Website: bh-photo
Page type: customer-info-address
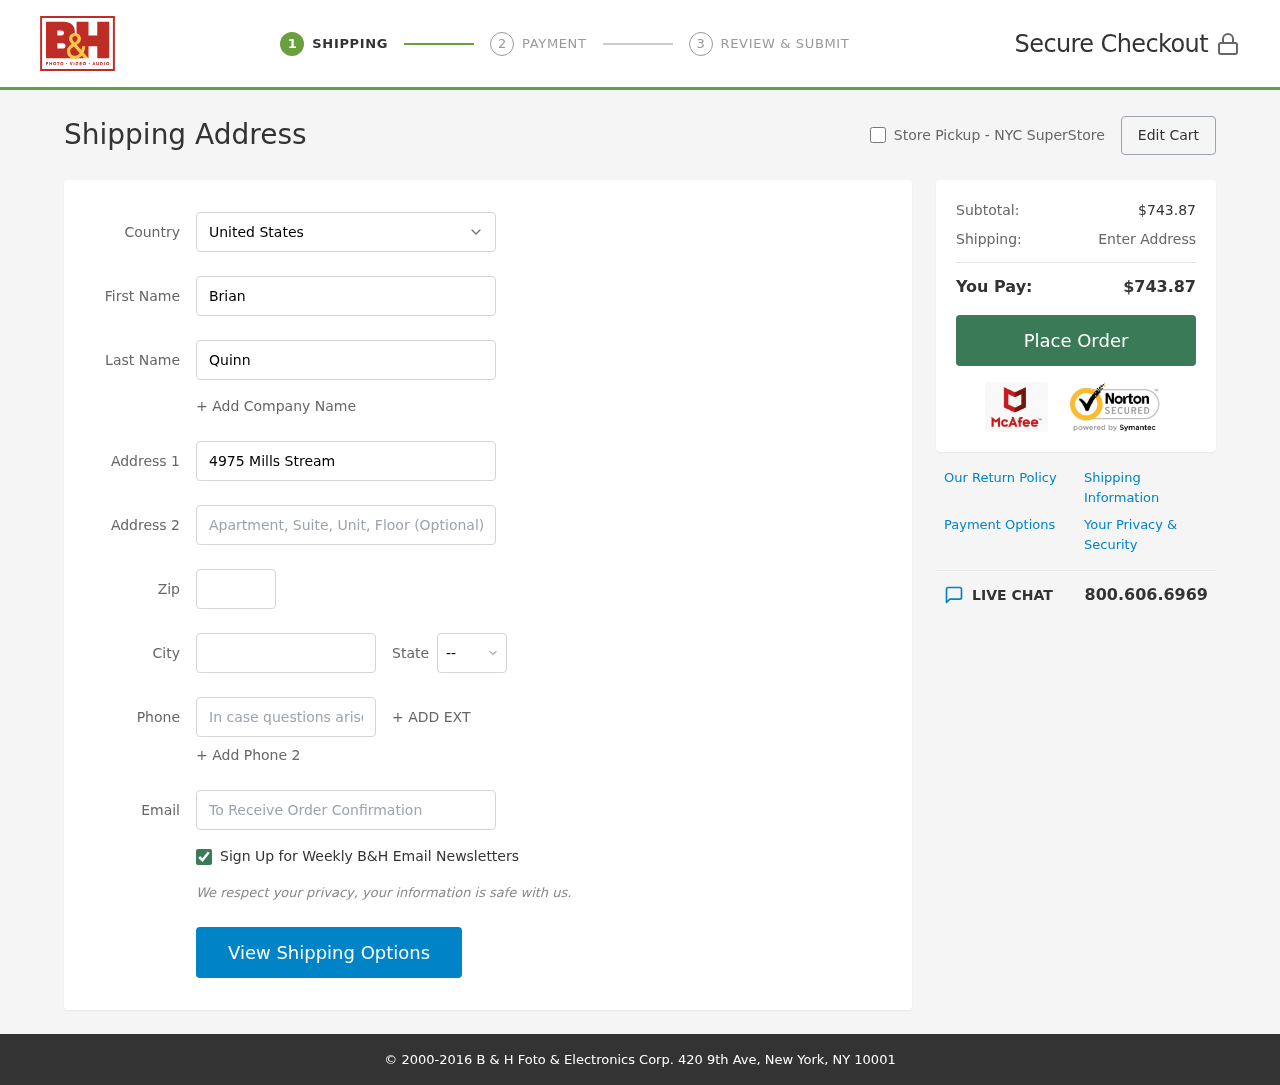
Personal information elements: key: PII_CITY
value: Rubiofurt
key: PII_COUNTRY
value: United States
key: PII_EMAIL
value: brian.quinn@gmail.com
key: PII_FIRSTNAME
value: Brian
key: PII_LASTNAME
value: Quinn
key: PII_PHONE
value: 7838408434
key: PII_POSTCODE
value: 81811
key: PII_STATE_ABBR
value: ND
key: PII_STREET
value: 4975 Mills Stream
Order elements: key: ORDER_SUBTOTAL
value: $743.87
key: ORDER_TOTAL
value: $743.87